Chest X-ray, AP view. Patient: 53 years old, sex F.
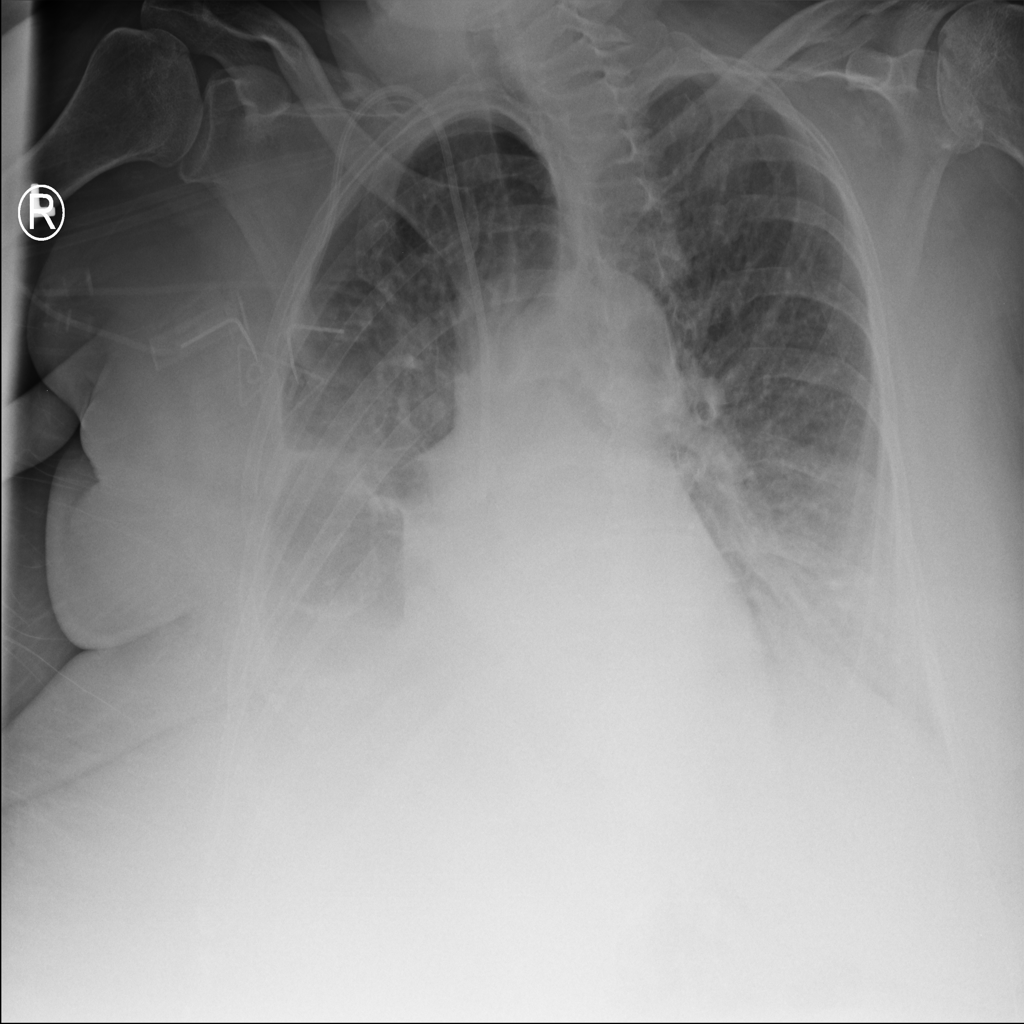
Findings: Effusion